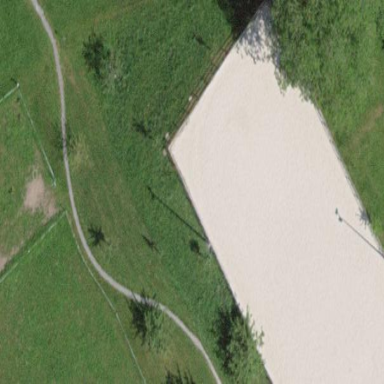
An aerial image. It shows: Equestrian pitch for leisure land sports.